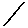
Label: line